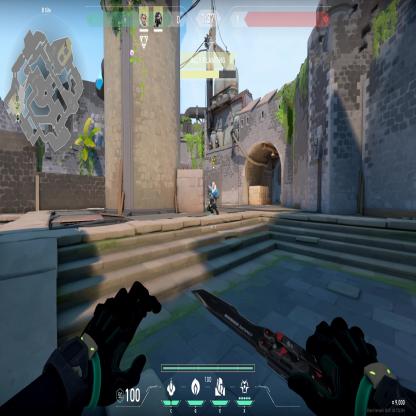
Label: teammate